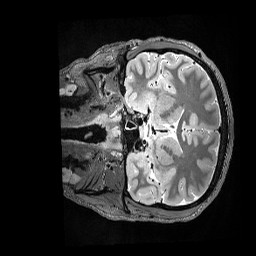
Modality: T2w
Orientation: coronal
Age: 21
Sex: male
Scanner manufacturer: siemens
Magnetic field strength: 3 T
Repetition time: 3.2 s
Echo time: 0.564 s